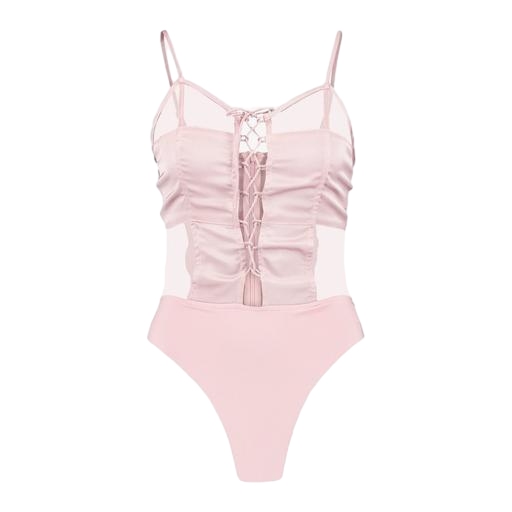
pink lace-up top, pink strappy top lace, pink strappy cami, white background